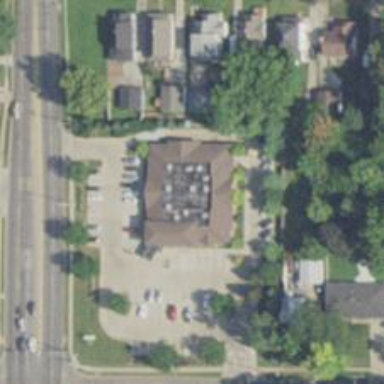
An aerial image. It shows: Healthcare clinic.